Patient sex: F
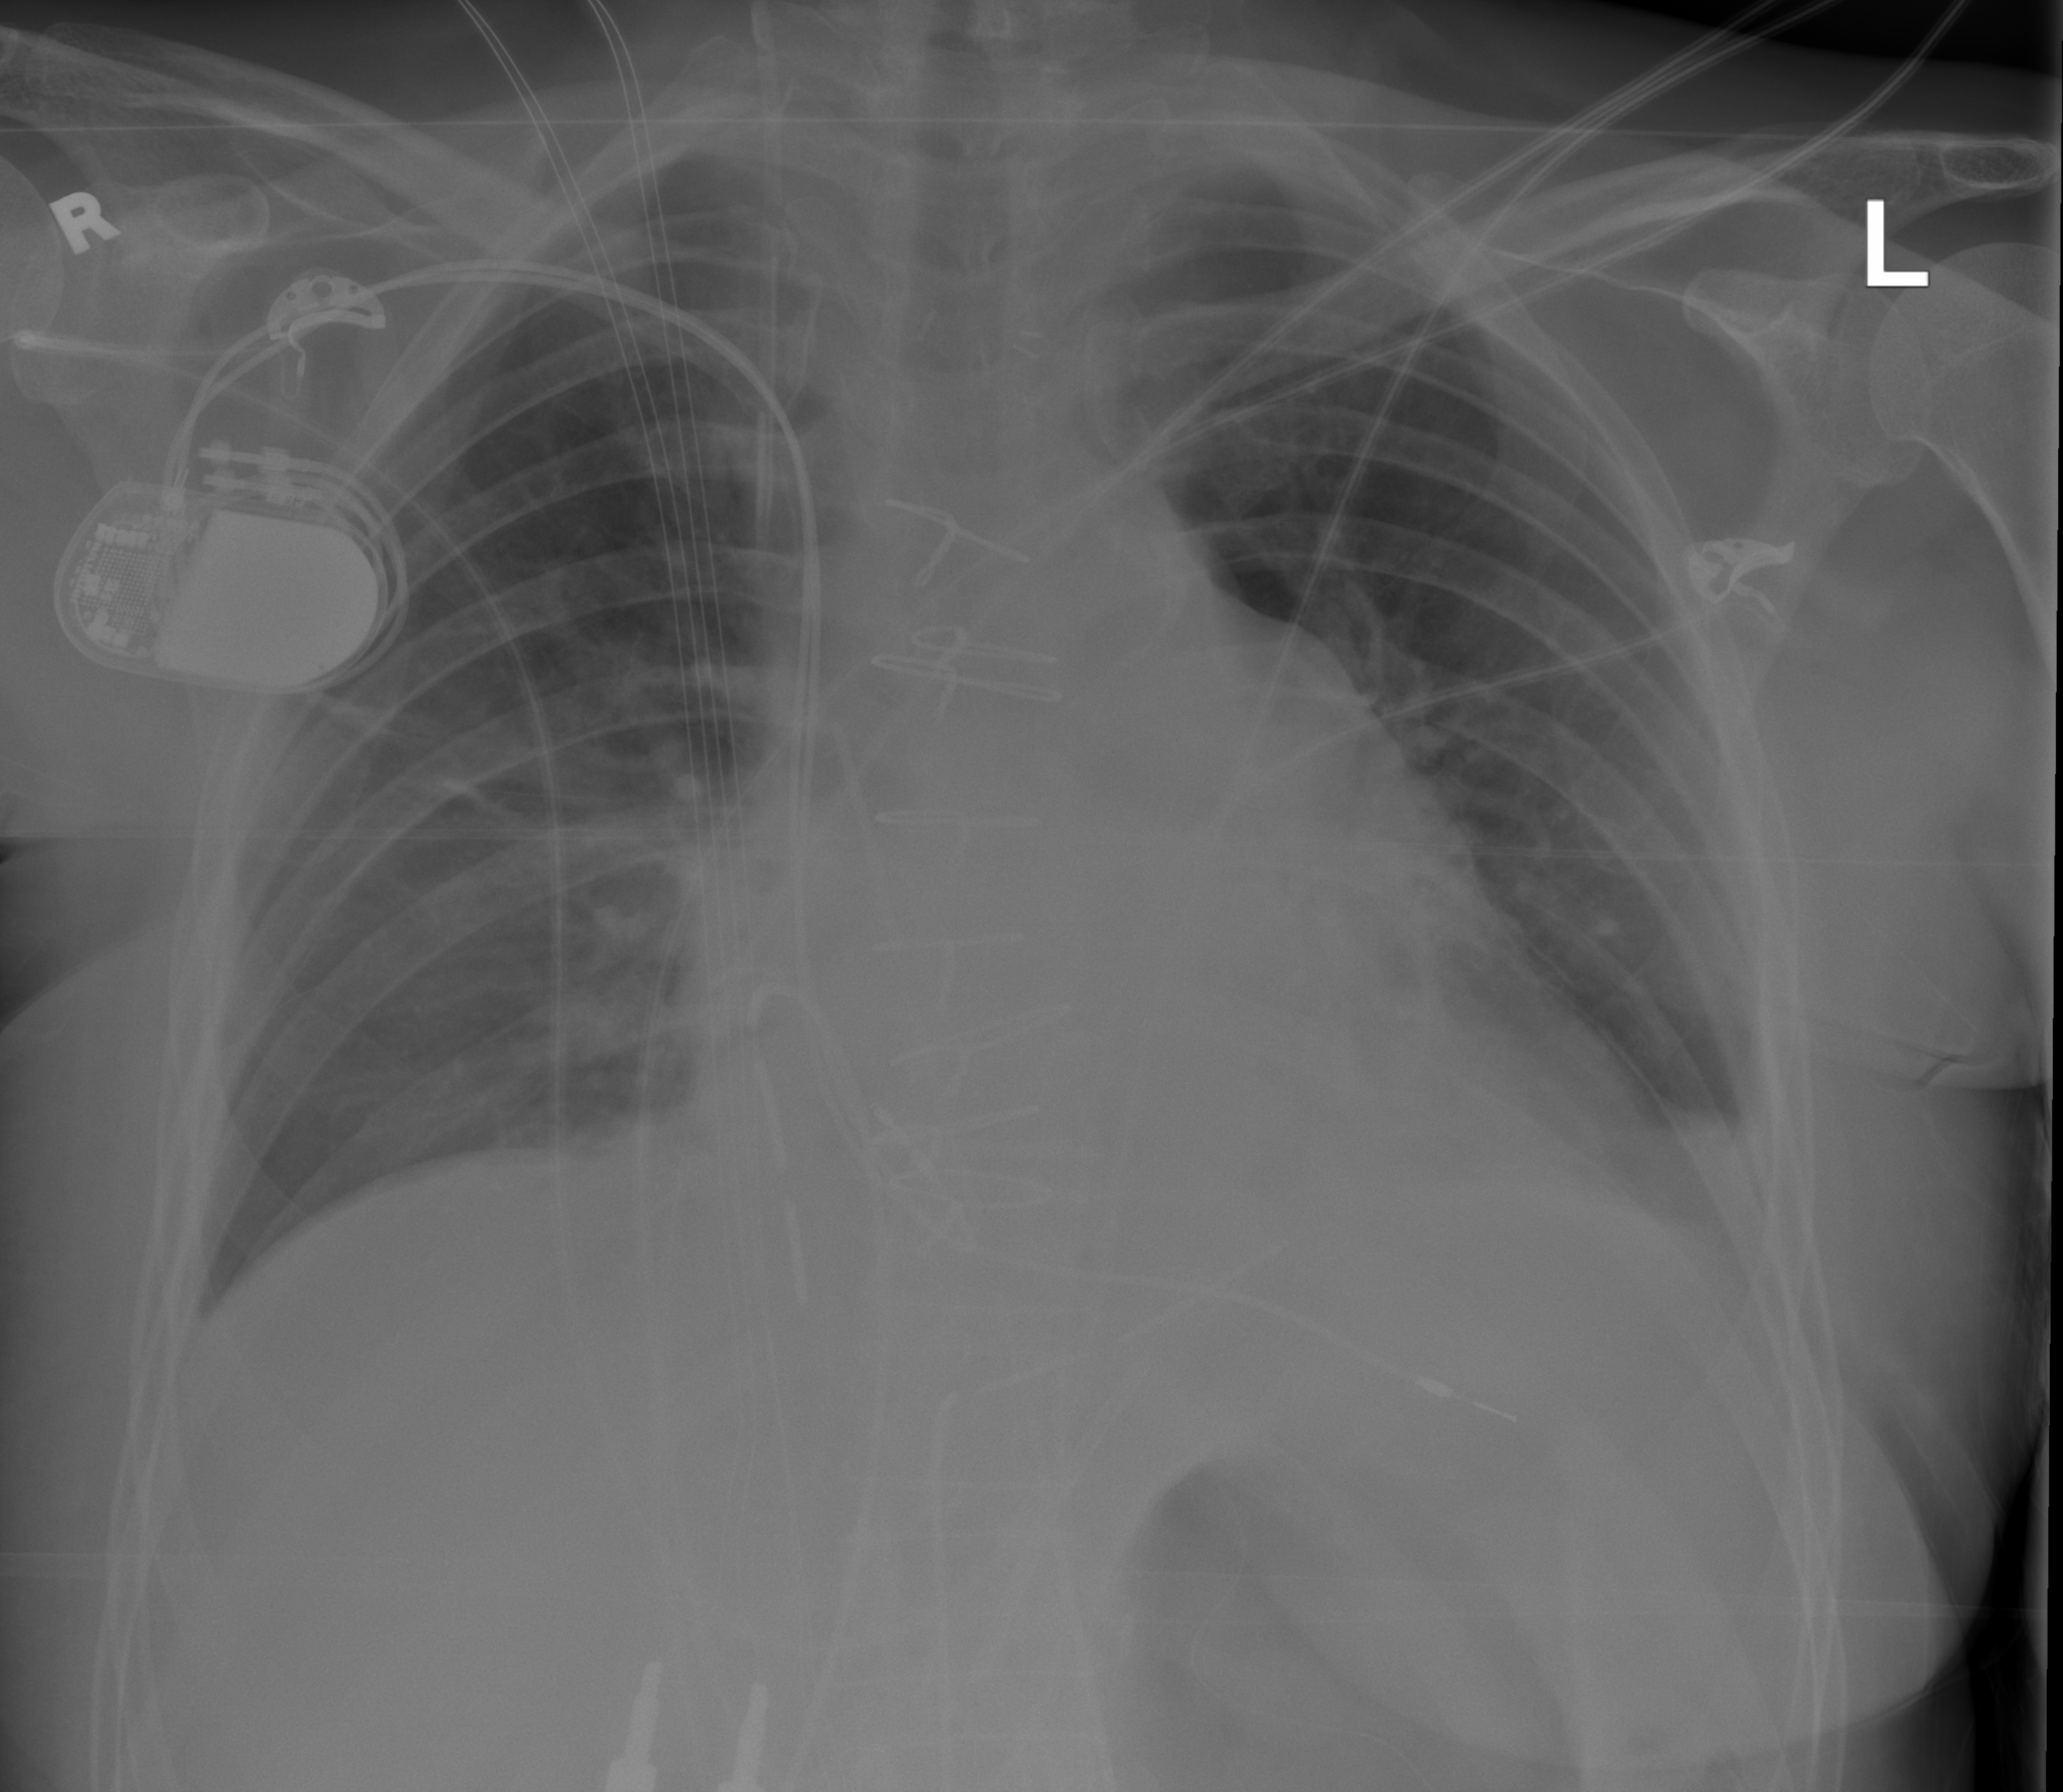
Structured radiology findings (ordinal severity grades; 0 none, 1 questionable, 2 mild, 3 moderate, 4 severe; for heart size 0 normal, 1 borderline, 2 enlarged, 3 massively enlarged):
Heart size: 2
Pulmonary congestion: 0
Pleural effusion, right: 0
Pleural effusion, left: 2
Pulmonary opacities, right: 2
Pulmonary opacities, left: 0
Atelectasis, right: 0
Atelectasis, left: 2